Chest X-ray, PA view. Patient: 24 years old, sex F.
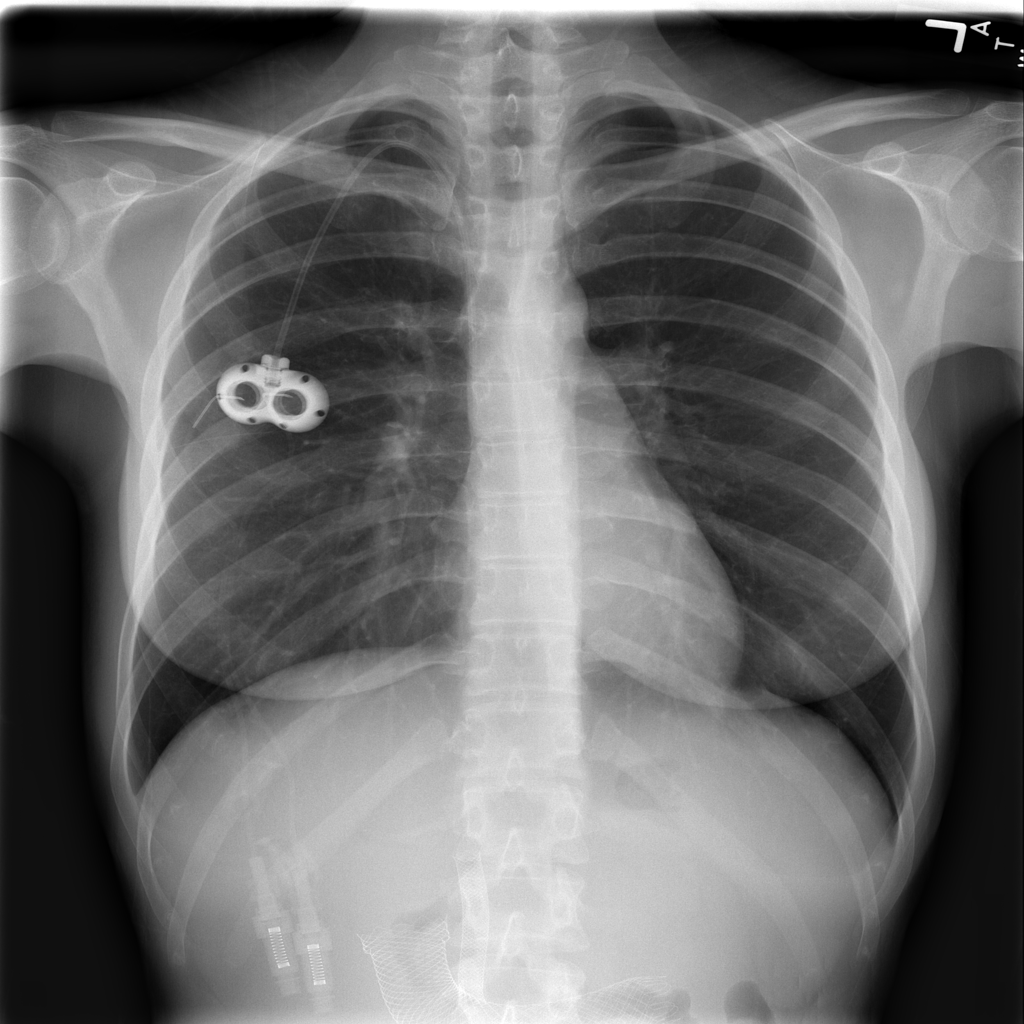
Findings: No Finding